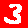
Digit: 3